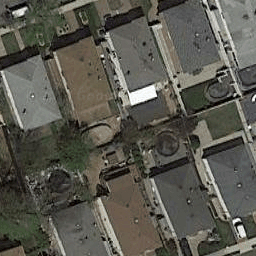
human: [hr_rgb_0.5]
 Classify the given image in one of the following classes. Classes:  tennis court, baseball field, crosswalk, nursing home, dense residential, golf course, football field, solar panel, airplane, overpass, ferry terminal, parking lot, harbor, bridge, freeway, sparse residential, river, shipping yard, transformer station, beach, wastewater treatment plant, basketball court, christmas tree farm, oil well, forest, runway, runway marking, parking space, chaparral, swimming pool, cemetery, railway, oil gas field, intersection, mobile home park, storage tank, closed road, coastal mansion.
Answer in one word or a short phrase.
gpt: dense residential